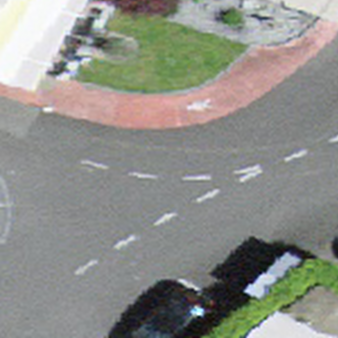
Label: other